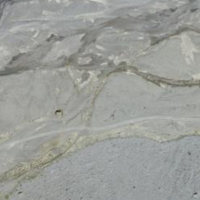
EUNIS habitat code: 48
Species observed at this site:
Saxifraga aizoides
Capra ibex